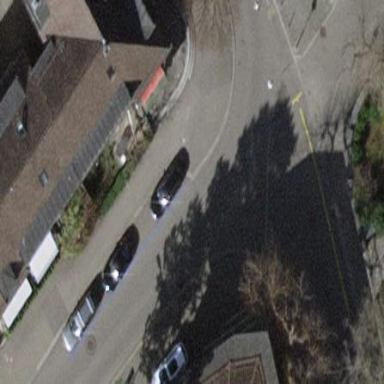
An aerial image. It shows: Parking lane.